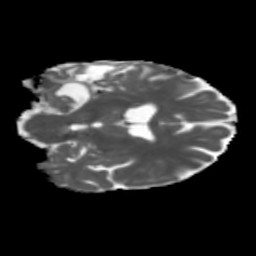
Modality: MD
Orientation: coronal
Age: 58
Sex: female
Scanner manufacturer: siemens
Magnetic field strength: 3 T
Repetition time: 5.47 s
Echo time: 0.0854 s